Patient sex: M
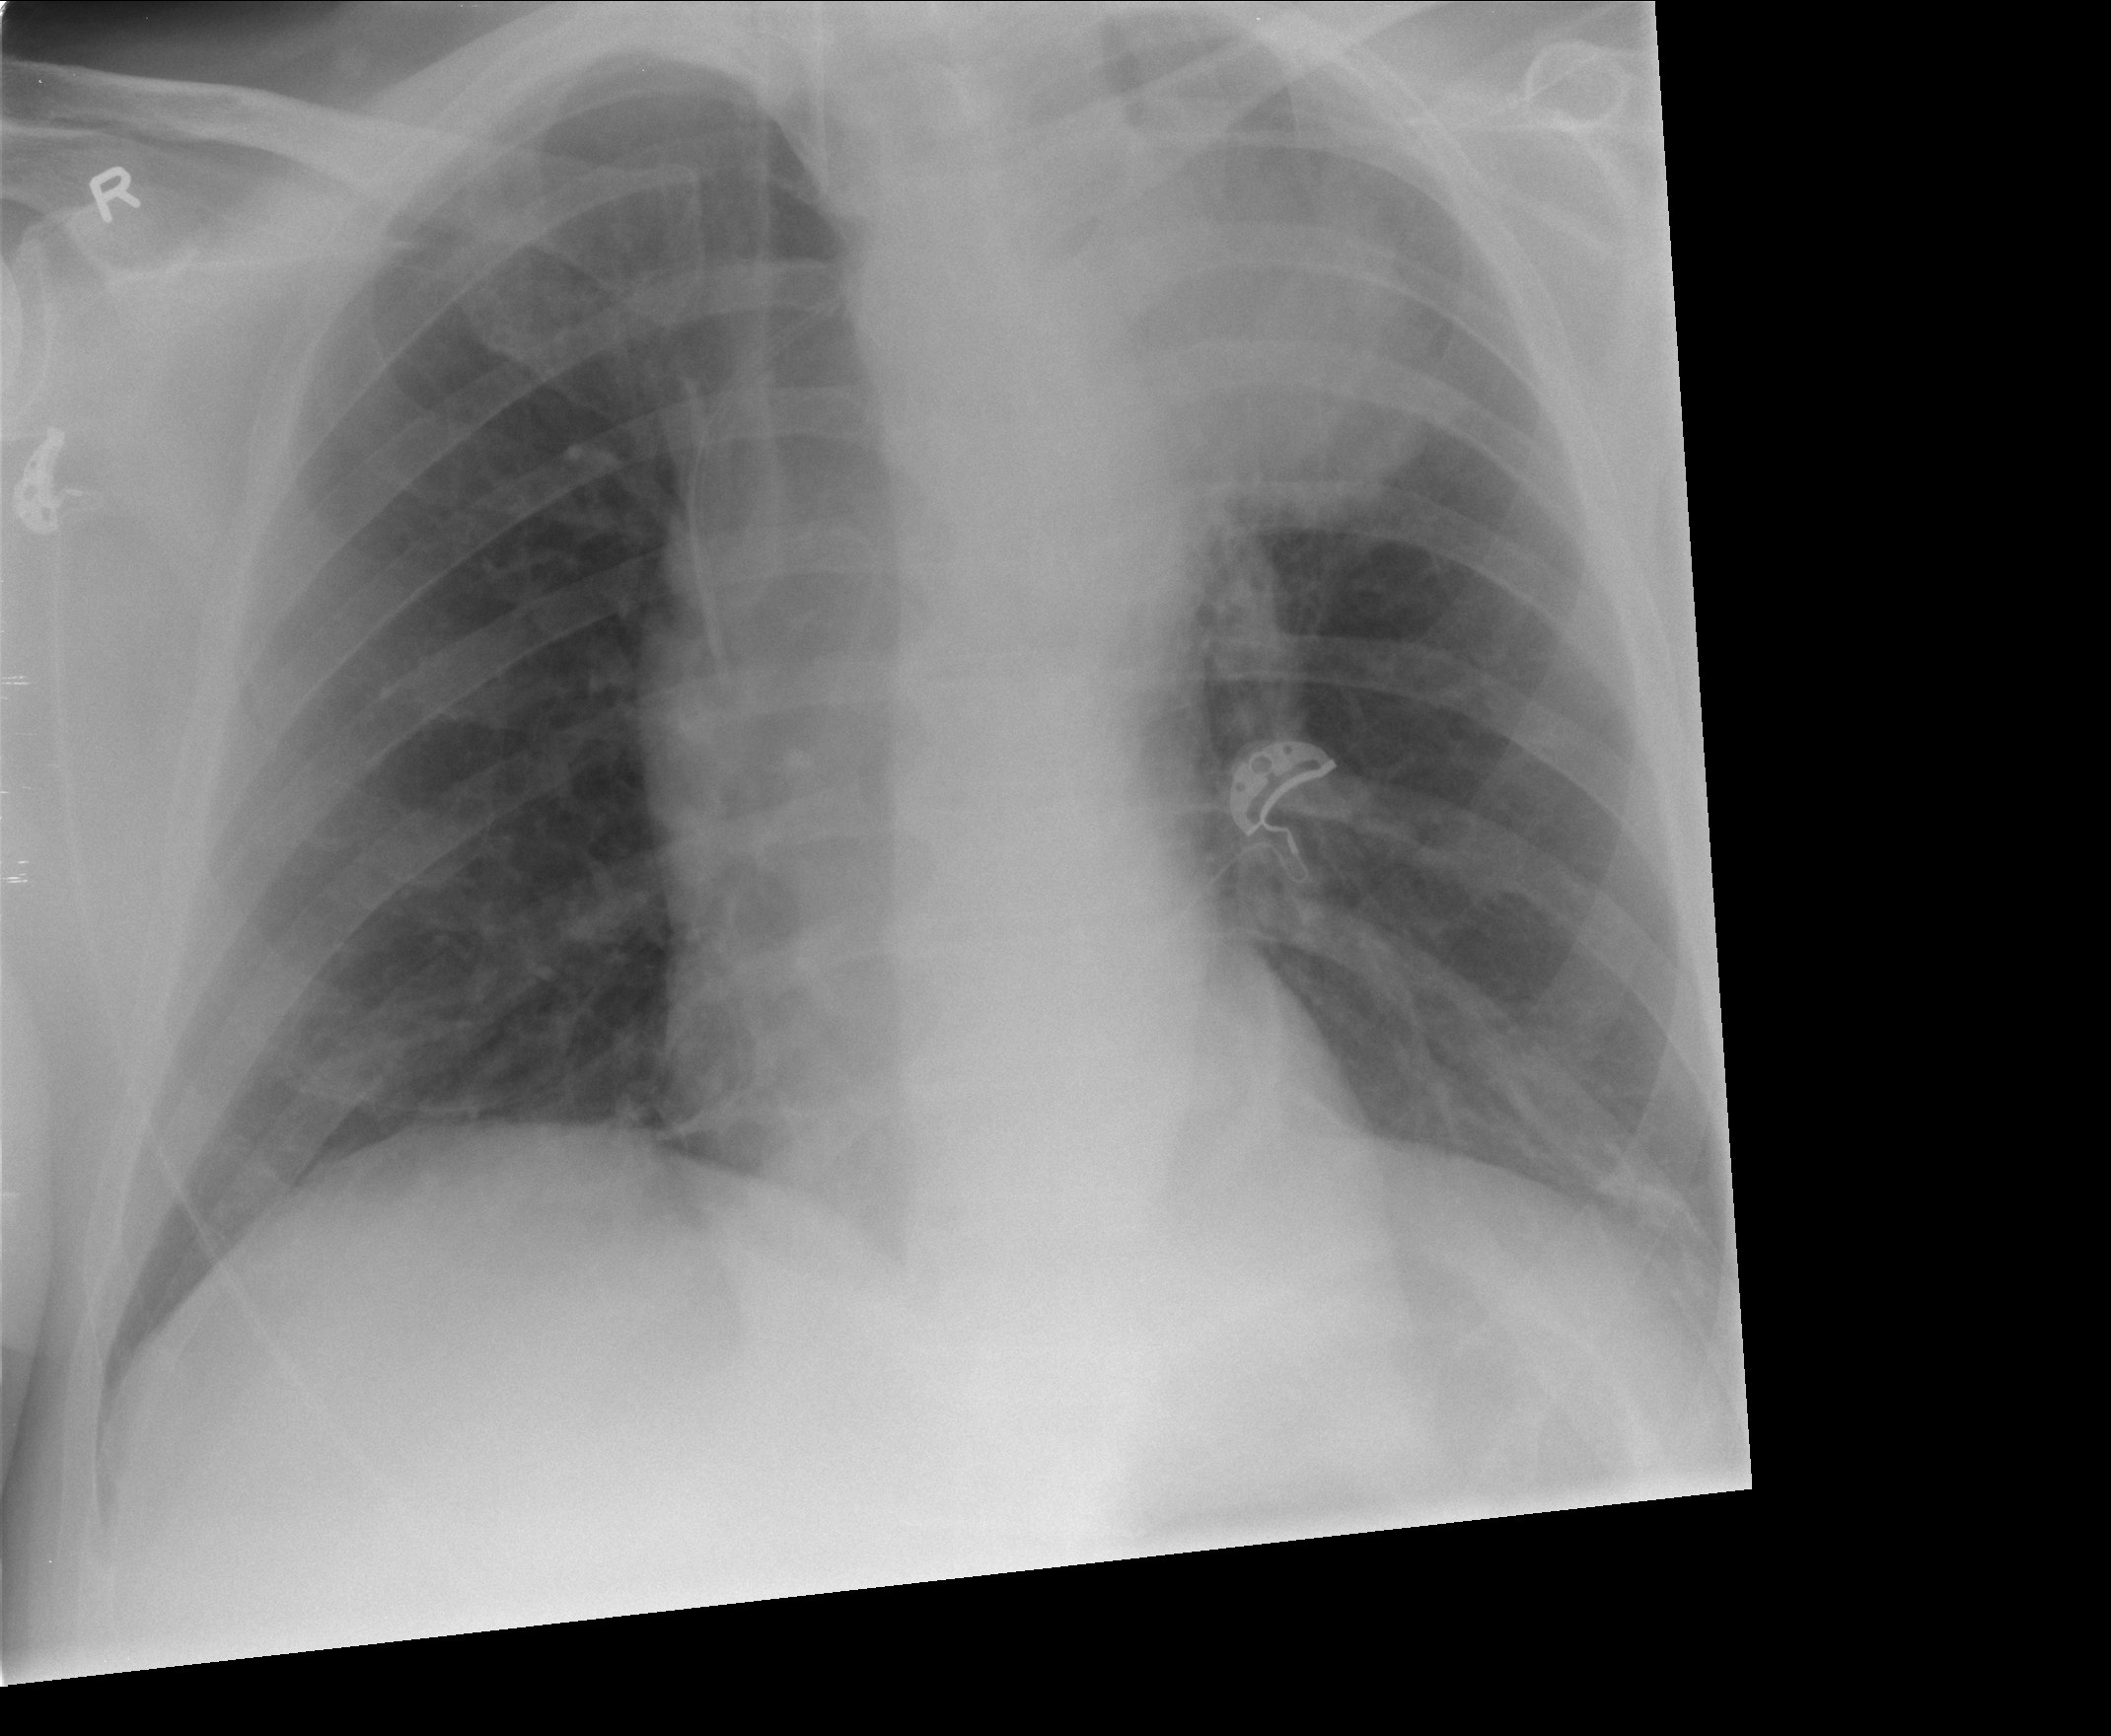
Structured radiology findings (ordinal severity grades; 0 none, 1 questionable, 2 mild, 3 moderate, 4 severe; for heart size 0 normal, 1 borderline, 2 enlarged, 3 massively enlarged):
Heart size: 0
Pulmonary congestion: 0
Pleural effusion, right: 0
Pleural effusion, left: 0
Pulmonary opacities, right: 0
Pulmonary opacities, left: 0
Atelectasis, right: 0
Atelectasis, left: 3